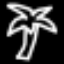
Label: palm tree